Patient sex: F
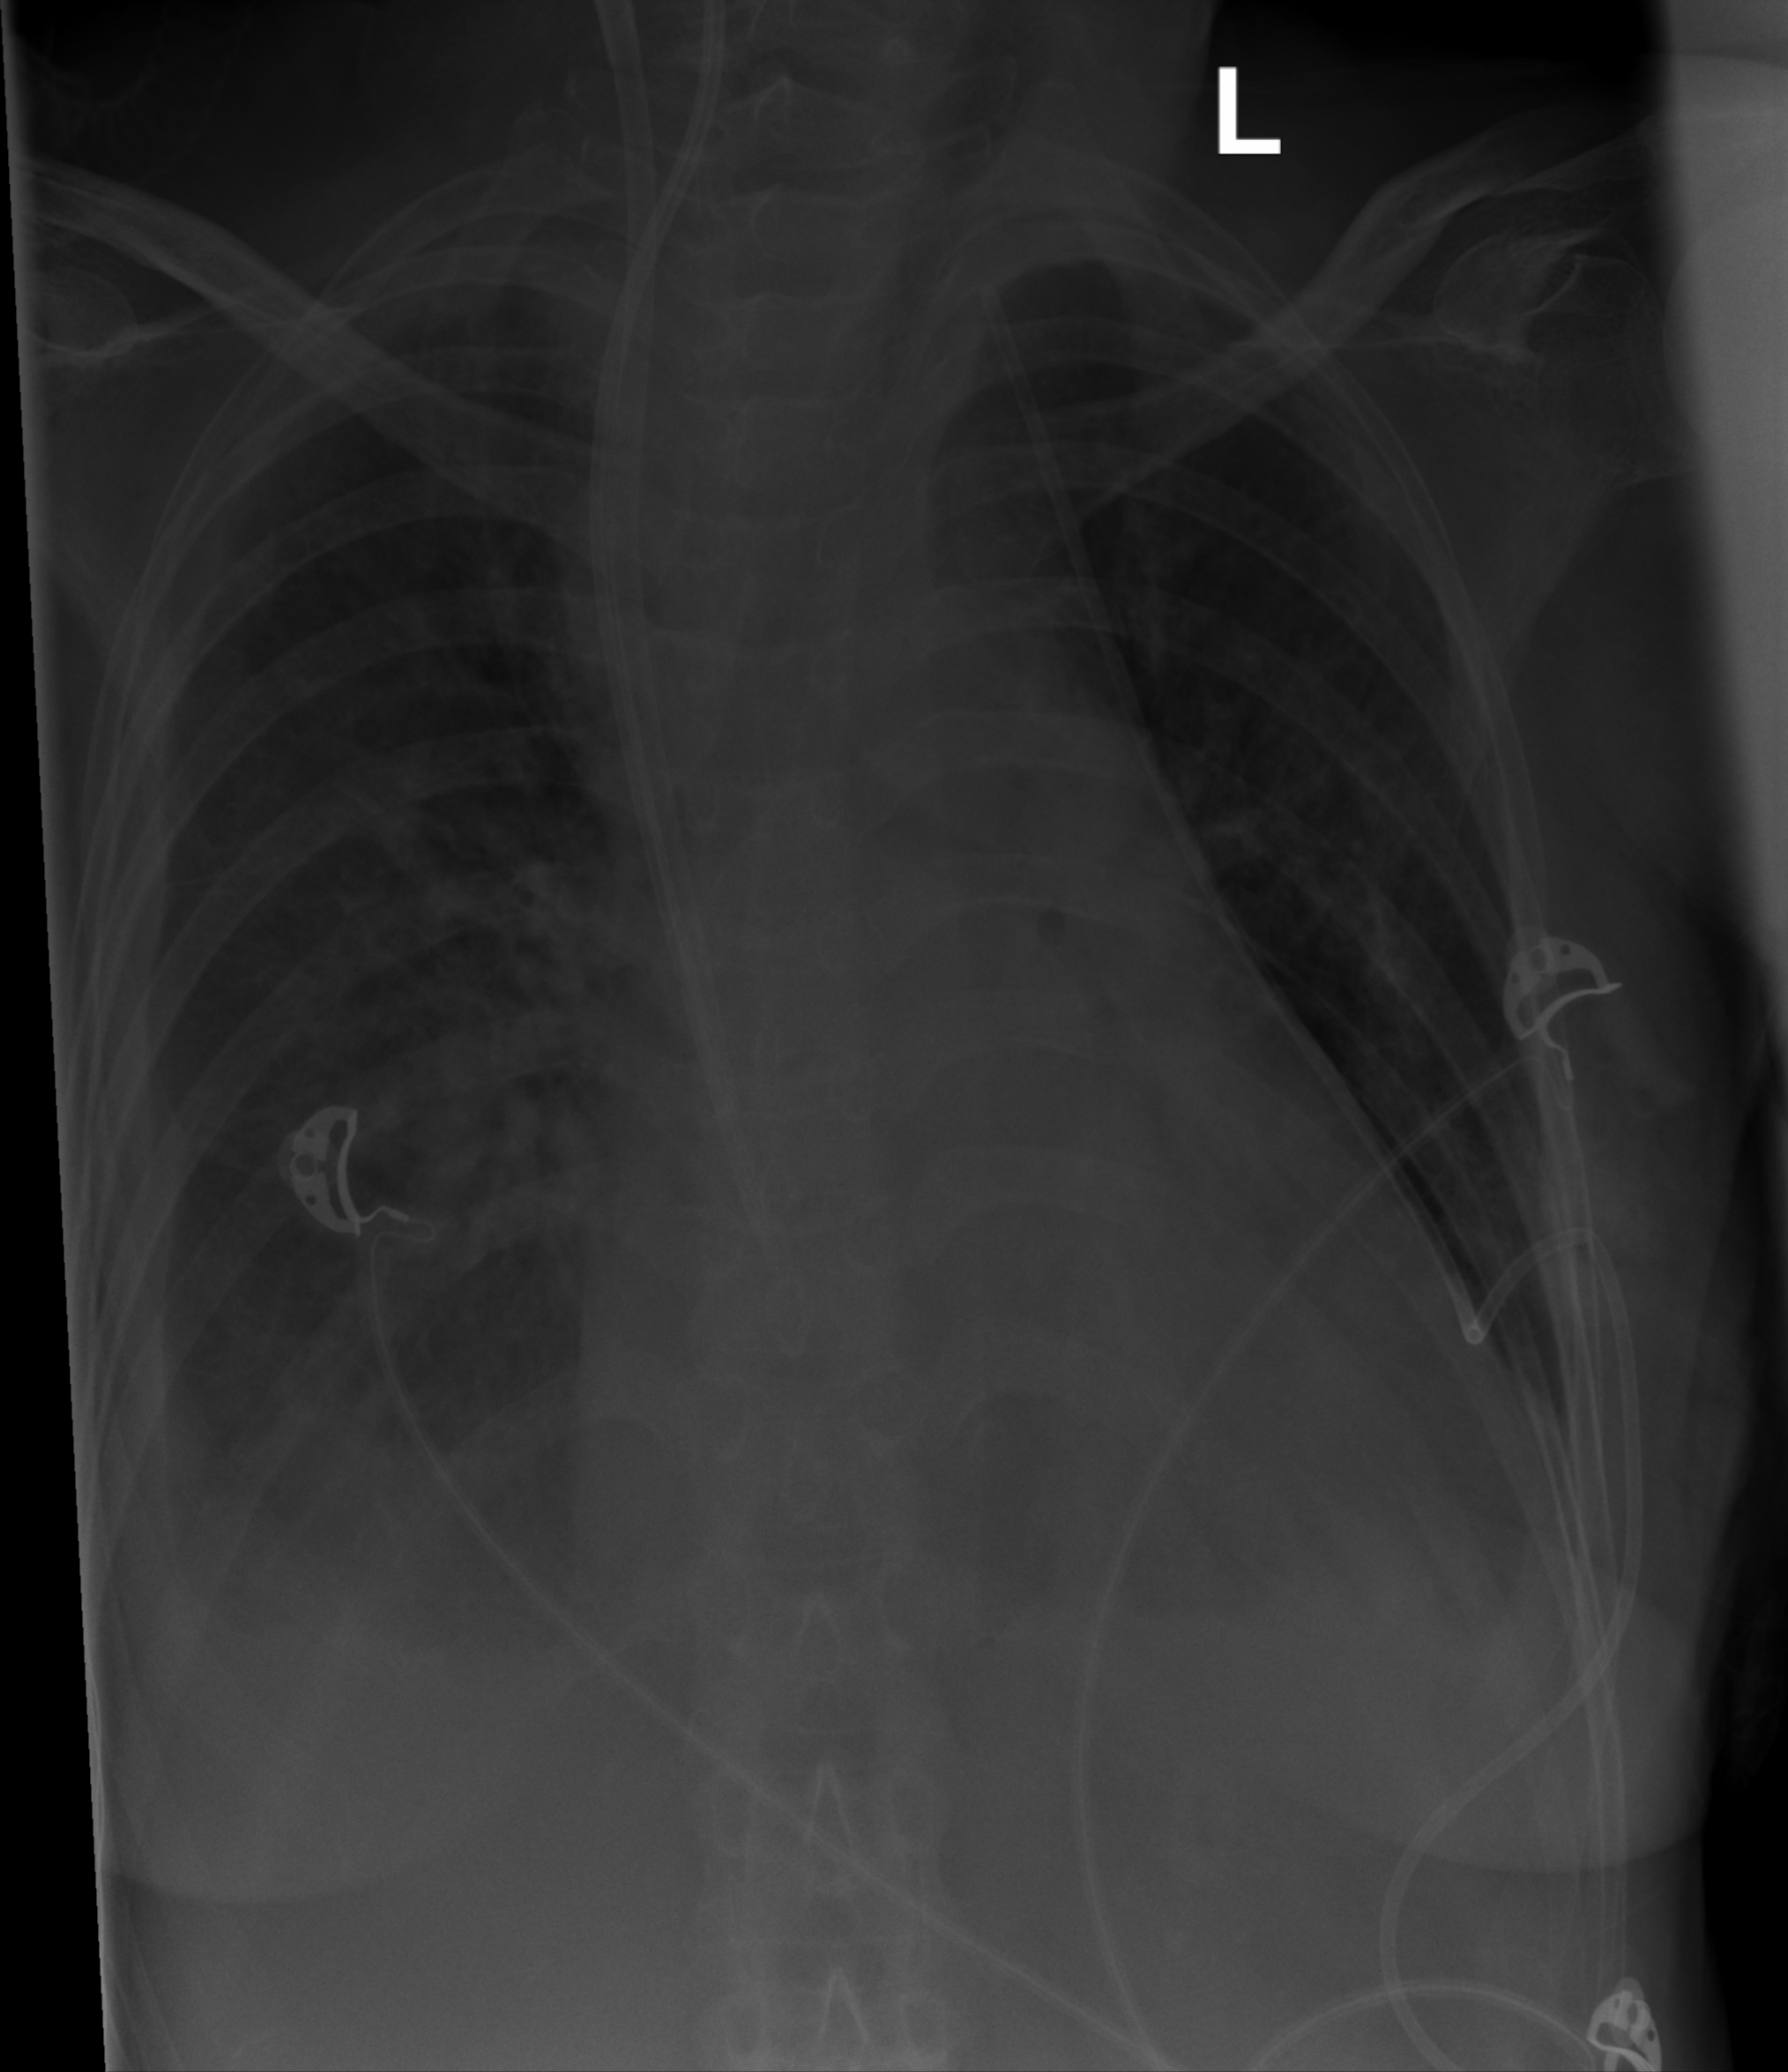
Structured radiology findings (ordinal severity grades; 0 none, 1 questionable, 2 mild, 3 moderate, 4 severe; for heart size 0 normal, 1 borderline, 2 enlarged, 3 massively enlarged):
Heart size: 2
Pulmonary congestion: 2
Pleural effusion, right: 2
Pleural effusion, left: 1
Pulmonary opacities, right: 2
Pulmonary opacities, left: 0
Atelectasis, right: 3
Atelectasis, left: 3